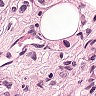
Metastatic tissue present: yes